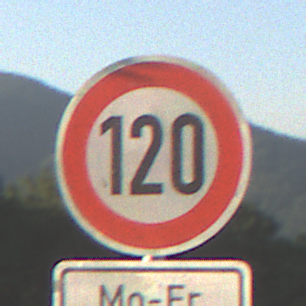
Verkehrszeichen: Geschwindigkeit120
Zusatzzeichen unten: ZeitangabenMitBeschraenkungAufWochentage2
Umgebung: Outdoor, Nature
Tageszeit: SunriseSunset
Wetter: Clear
Licht: Natural
Jahreszeit: NotSpecified
Kontrast: HighContrast